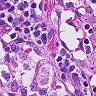
Metastatic tissue present: no